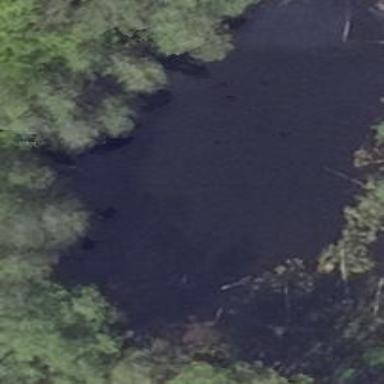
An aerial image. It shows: Pond with natural water.